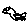
Label: bird